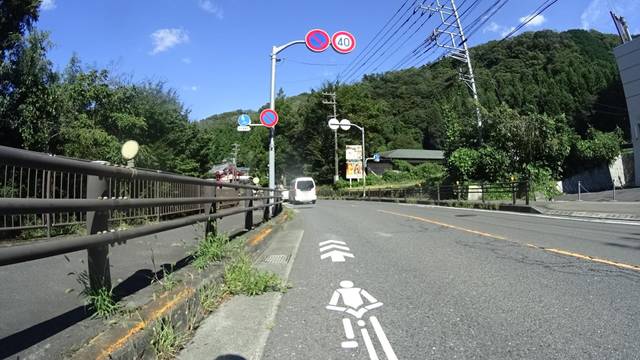
Region: Japan
Coordinates: 35.629, 139.269